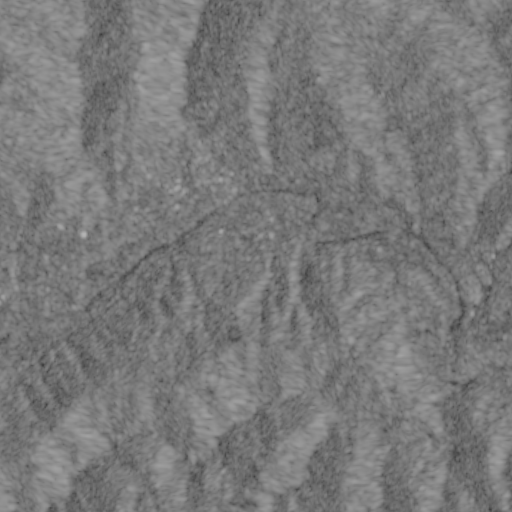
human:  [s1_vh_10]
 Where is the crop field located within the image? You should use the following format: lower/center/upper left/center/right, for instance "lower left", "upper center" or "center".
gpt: The crop field is located in the center of the image.
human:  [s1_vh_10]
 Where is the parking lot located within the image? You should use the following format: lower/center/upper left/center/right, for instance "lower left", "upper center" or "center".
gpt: The parking lot is located in the upper center of the image.
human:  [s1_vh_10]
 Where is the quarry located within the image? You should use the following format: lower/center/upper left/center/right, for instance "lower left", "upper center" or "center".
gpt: There is no quarry in the image.

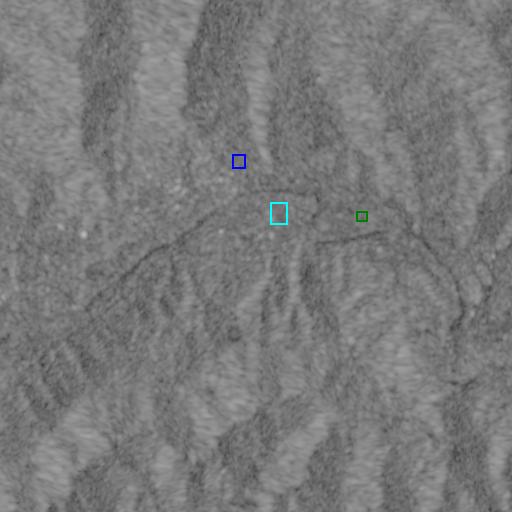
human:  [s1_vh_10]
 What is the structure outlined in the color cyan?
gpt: The structure outlined in cyan is a crop field.
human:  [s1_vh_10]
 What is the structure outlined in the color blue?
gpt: The structure outlined in blue is a park.
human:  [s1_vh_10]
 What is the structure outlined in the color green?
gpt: The structure outlined in green is a wastewater plant.
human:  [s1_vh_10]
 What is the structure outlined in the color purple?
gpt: There is no purple outline.